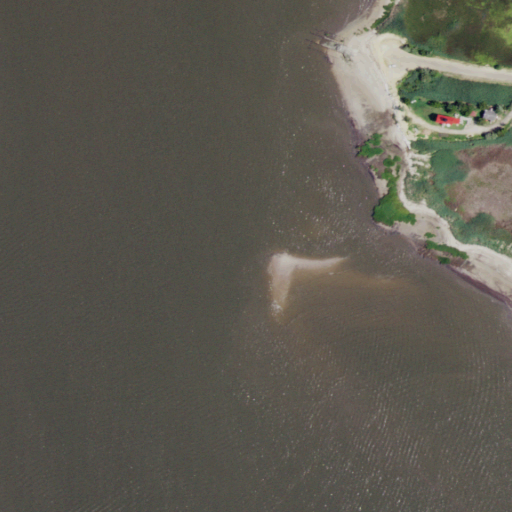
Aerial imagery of cape in New Jersey named East Point containing open water, herbaceous wetlands, grassland, low intensity development, and open development